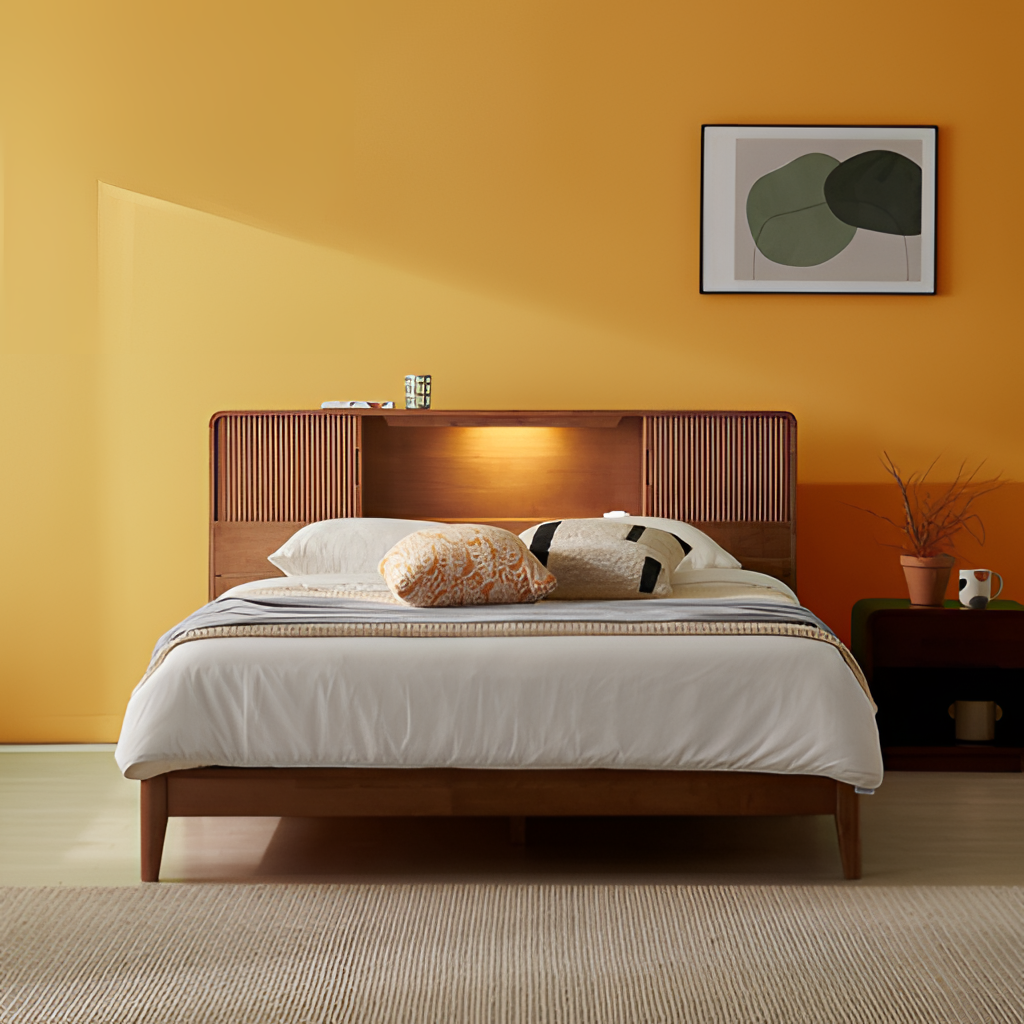
brown wood illuminated headboard bed, bedroom, wood flooring, with plank pattern, paint wallpaper, with solid pattern, modern